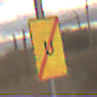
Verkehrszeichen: EndeUmleitung
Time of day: SunriseSunset
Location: Outdoor (RoadRail)
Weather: PartlyCloudy
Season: NotSpecified
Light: Natural